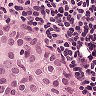
Metastatic tissue present: yes